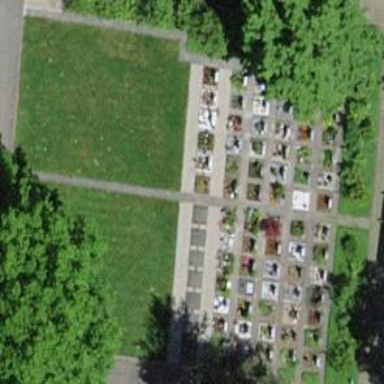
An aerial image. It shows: Grave yard.